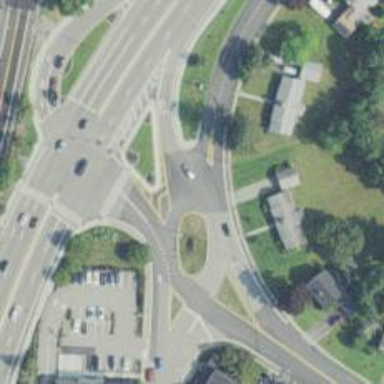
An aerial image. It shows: Tertiary road with asphalt surface leading to roundabout.